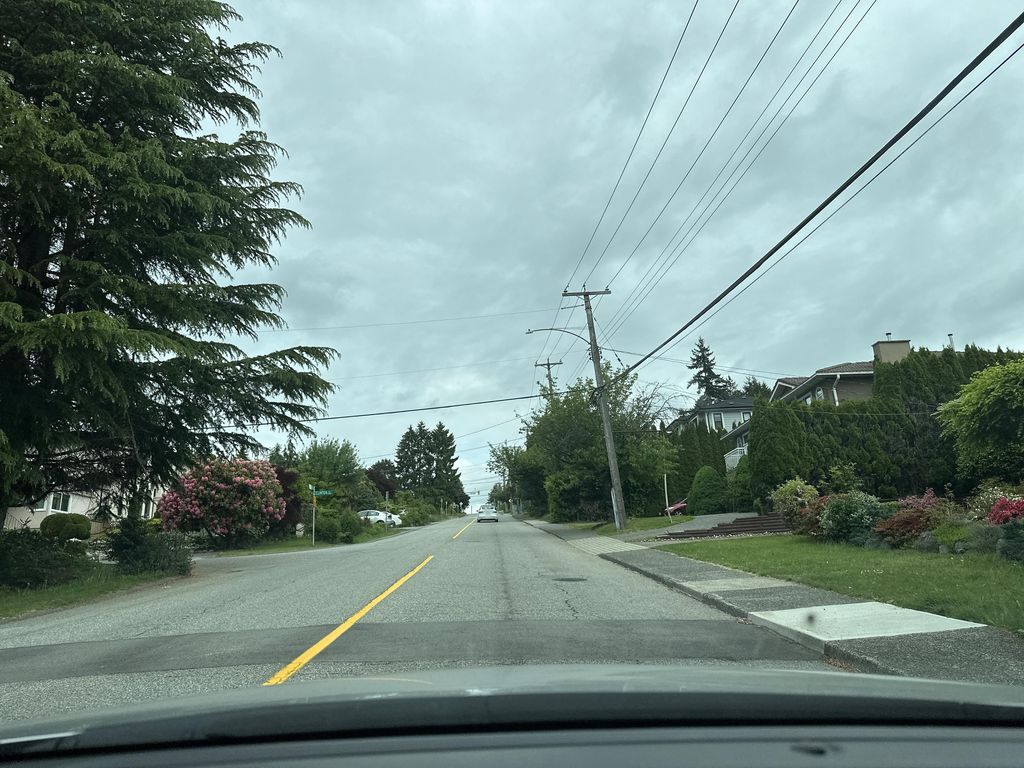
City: vancouver